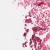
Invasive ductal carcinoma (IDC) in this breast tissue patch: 0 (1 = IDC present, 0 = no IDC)